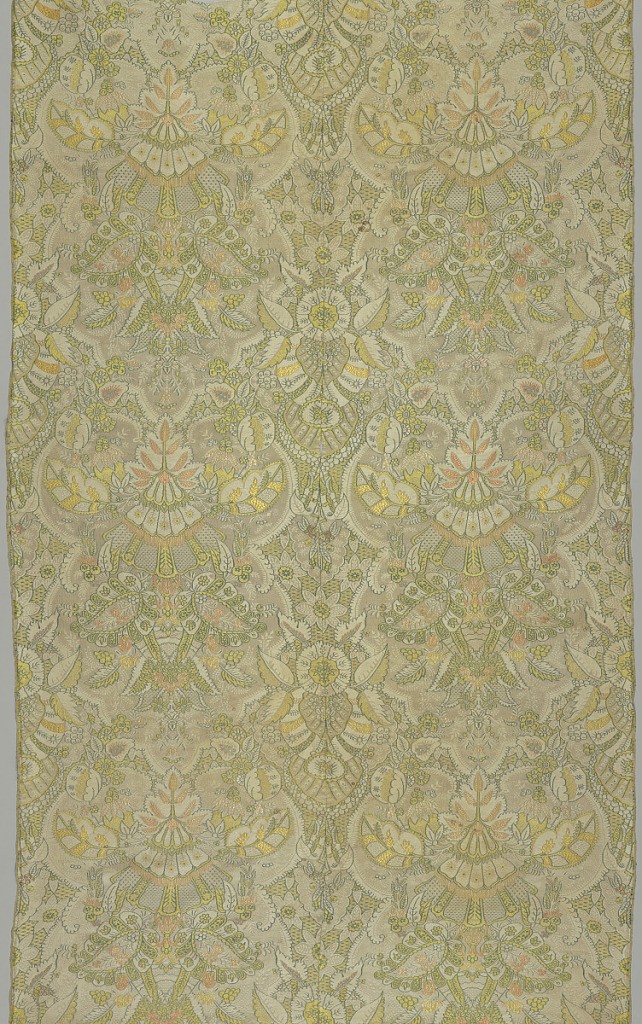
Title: Textile
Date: ca. 1730
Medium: silk Technique: 7&1 satin weave with continuous (green and yellow) and discontinuous (2 reds, yellow and textured blue) supplementary wefts. The continuous wefts are bound into the structure in twill binding; the discontinuous wefts float on the back.
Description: Vertically symmetrical design of elaborate plant forms with detailed fillings in lace-like pattern. Soft shades of ivory, green, yellow, blue, pink. orange and tan.